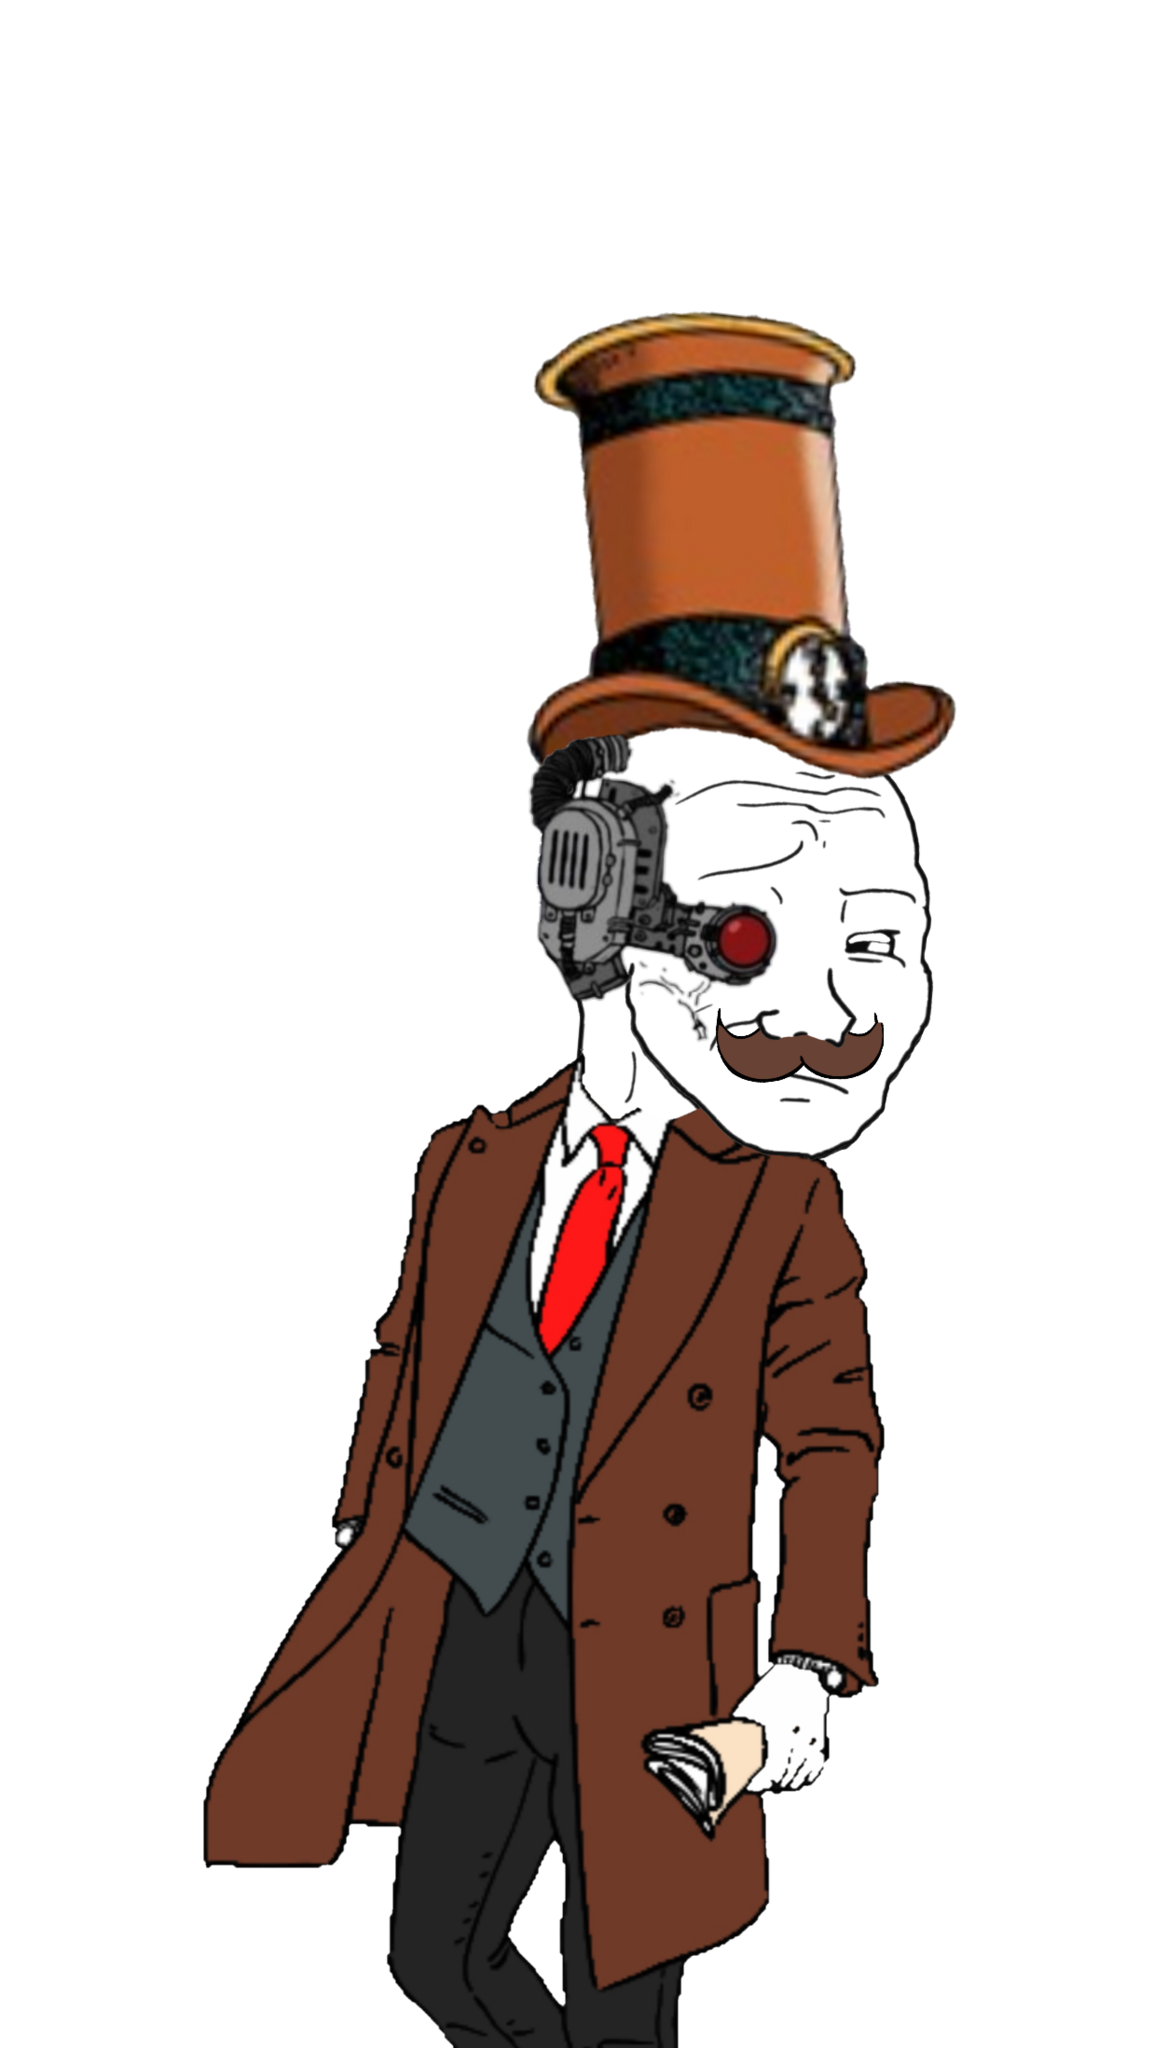
Label: 5_Smugjak